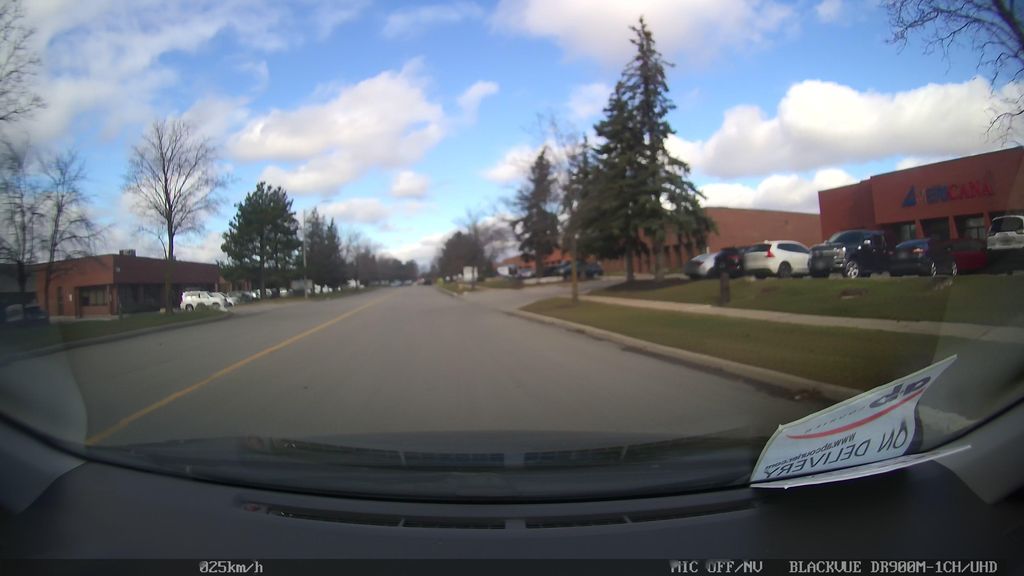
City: toronto